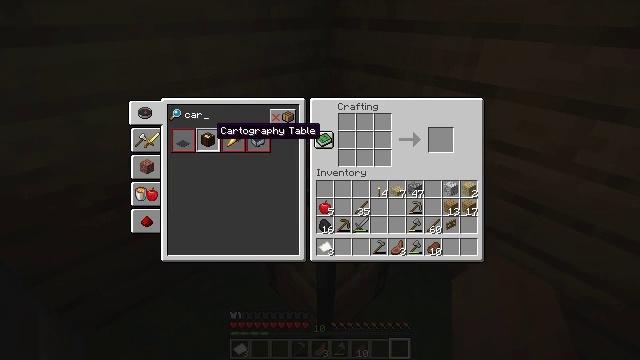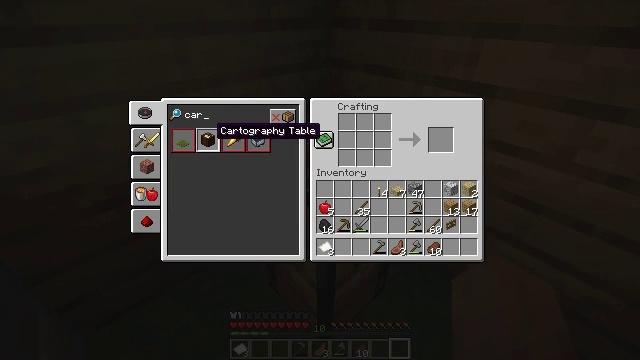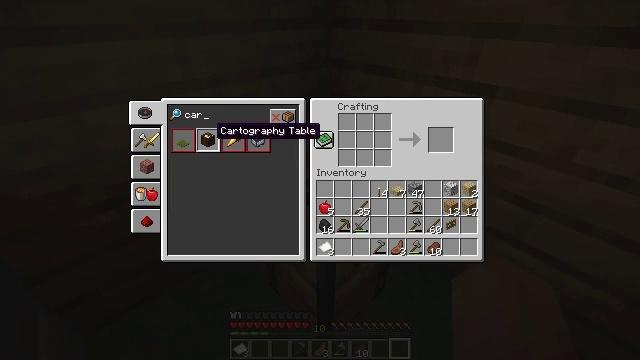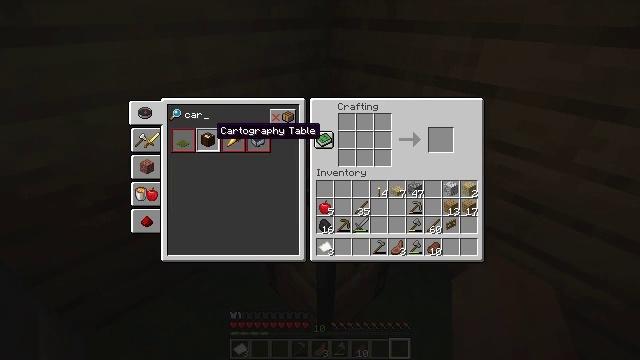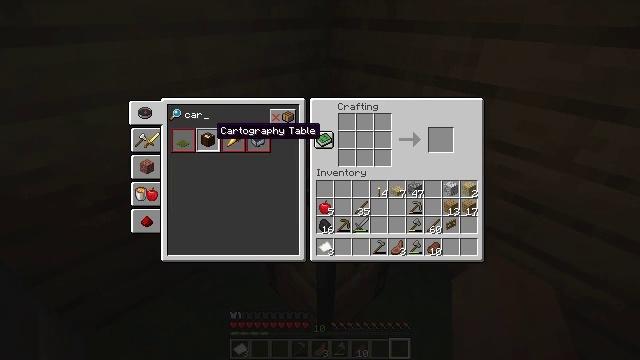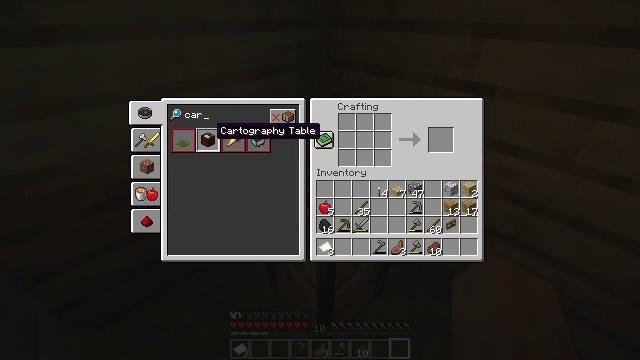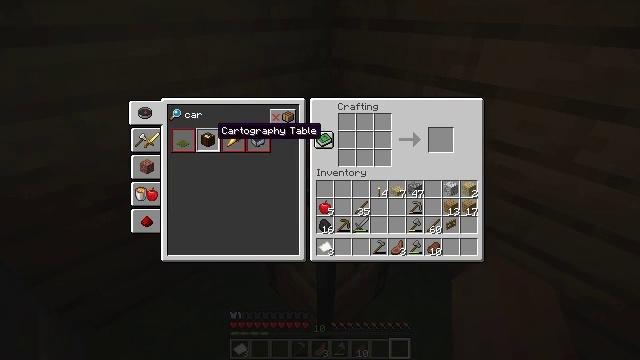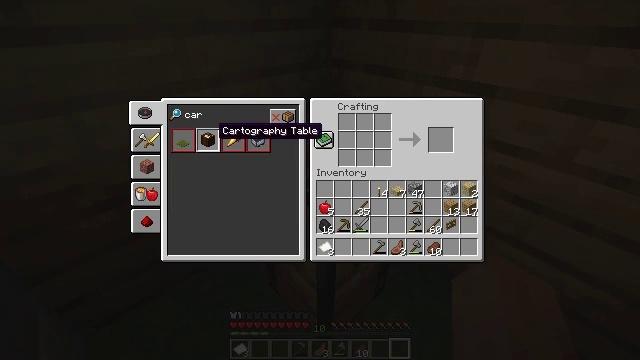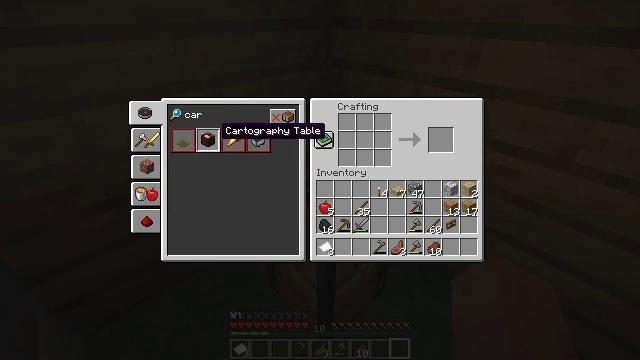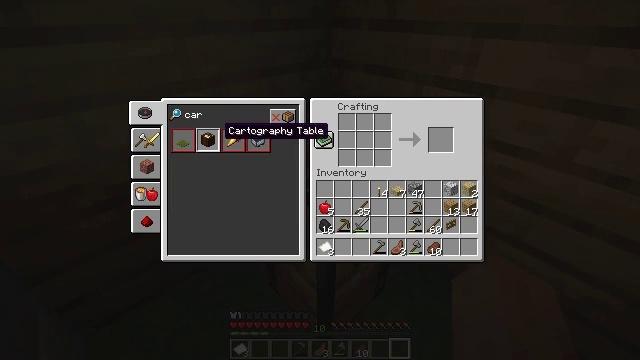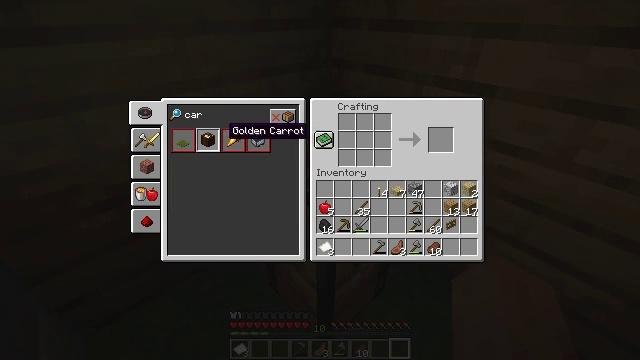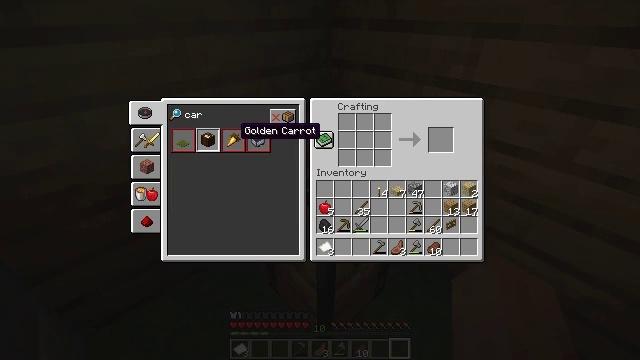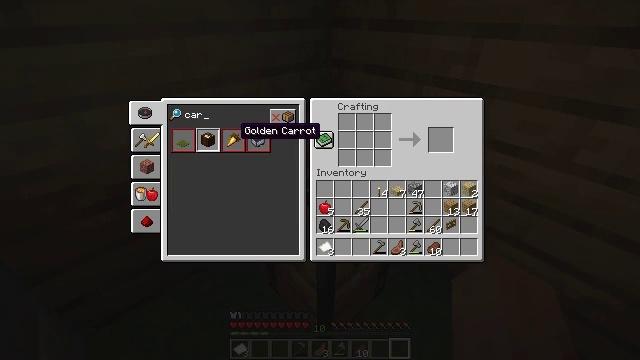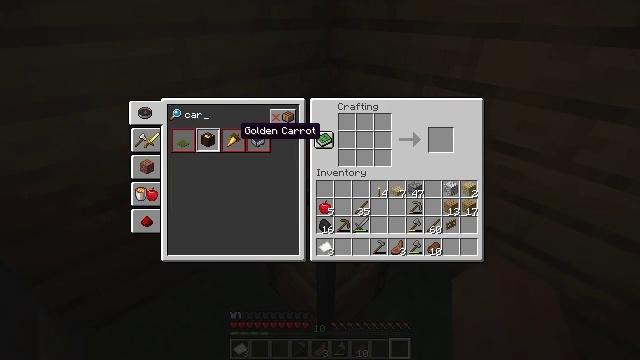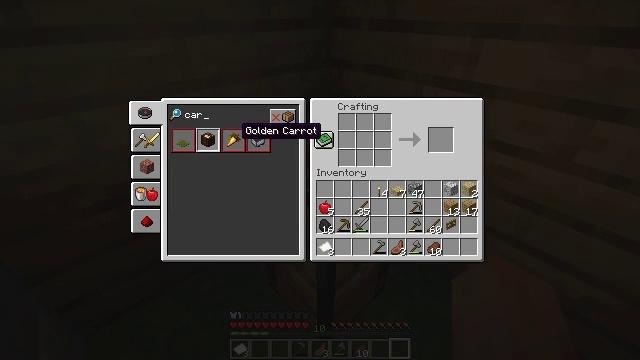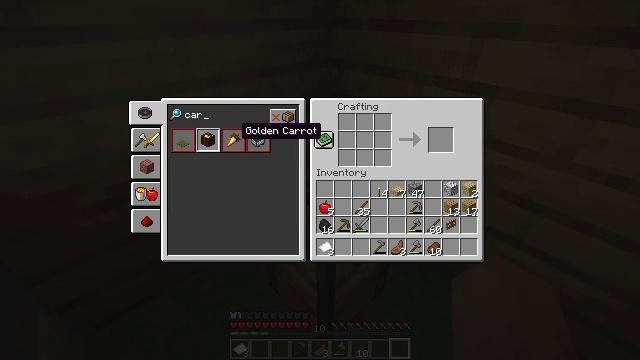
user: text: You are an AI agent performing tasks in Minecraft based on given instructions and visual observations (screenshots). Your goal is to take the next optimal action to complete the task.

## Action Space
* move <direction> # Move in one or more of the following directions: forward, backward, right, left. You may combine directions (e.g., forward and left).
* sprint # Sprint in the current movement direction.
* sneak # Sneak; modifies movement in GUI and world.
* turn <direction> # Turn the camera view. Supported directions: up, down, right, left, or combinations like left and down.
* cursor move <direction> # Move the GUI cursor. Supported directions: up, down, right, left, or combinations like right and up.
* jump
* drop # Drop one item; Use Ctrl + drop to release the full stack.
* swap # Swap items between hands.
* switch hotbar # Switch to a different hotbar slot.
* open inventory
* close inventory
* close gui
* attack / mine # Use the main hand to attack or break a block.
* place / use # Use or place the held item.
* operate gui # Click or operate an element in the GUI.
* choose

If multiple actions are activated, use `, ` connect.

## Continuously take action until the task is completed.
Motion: motion action
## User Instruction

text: Use two pieces of paper and four wooden planks to craft a cartography table.
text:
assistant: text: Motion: no_op
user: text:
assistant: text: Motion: no_op
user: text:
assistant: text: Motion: no_op
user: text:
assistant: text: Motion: no_op
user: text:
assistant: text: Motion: no_op
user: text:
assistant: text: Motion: no_op
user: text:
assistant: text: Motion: no_op
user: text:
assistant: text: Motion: no_op
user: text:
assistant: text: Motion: no_op
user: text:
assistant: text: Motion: no_op
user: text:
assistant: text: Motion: cursor move right
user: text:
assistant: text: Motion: no_op
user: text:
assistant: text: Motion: no_op
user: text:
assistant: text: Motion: no_op
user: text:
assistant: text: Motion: no_op
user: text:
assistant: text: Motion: no_op
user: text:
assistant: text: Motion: no_op
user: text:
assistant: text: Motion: no_op
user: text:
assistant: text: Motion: no_op
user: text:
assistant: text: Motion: no_op
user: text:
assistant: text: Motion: no_op
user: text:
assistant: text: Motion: no_op
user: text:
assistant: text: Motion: no_op
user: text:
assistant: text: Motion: no_op
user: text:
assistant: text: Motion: no_op
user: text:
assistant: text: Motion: no_op
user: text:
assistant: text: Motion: no_op
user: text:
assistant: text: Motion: no_op
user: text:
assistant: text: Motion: no_op
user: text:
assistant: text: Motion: no_op